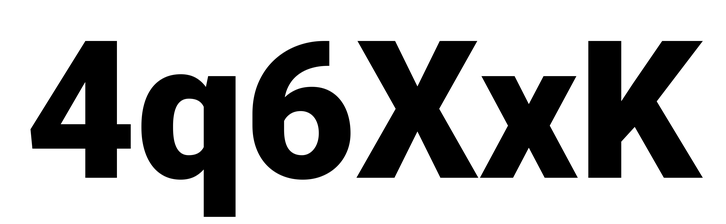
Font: Roboto_Black